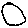
Label: circle